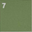
Piece: xx